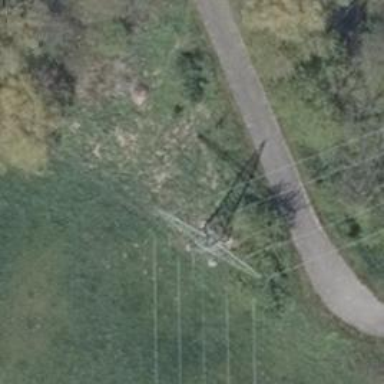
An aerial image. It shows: Power line is depicted.